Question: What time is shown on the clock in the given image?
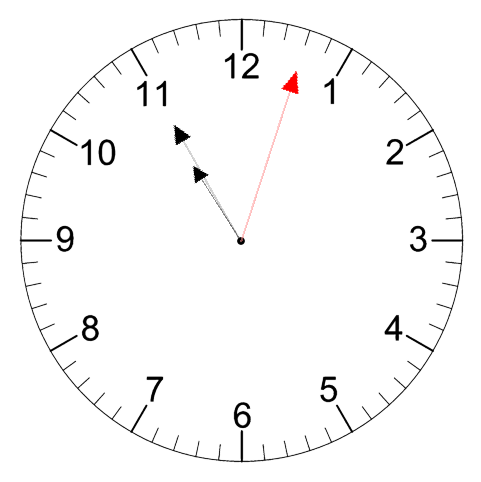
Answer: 10:55:03